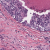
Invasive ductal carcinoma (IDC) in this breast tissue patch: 1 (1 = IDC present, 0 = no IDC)